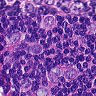
Metastatic tissue present: yes